Lunar surface albedo tile
Center latitude: -15.973
Center longitude: -23.632
Resolution (meters per pixel, mean): 175.83
Tile area (km^2): 32183.77
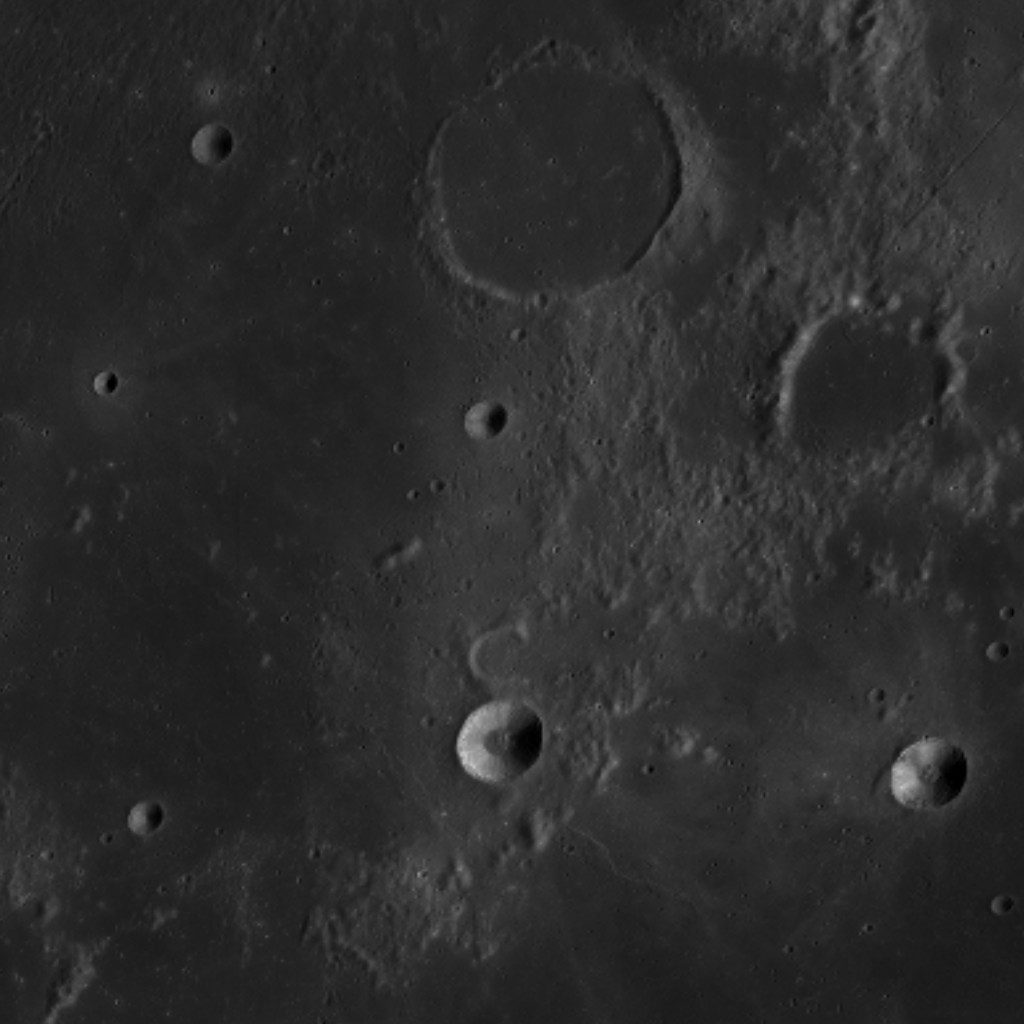